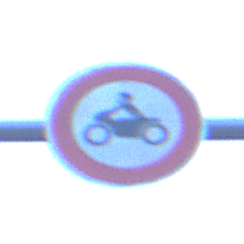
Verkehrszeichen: VerbotKraftraeder
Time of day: Dawn
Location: Outdoor (Urban)
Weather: PartlyCloudy
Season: NotSpecified
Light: Natural